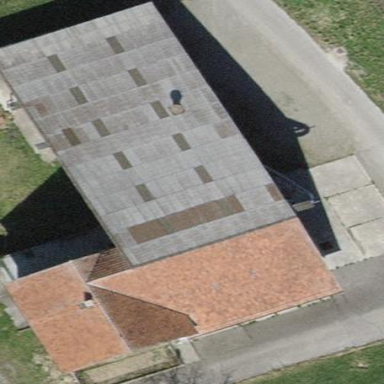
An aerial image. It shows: Farm building.